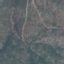
Land use / land cover class: HerbaceousVegetation